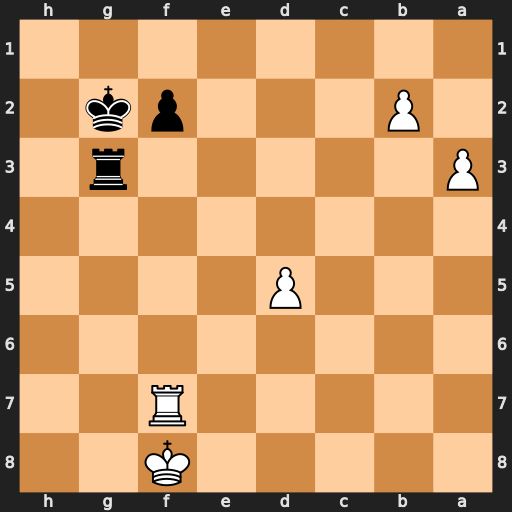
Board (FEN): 5K2/5R2/8/3P4/8/P5r1/1P3pk1/8
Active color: b
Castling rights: -
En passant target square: -
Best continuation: Rf3 Rxf3 Kxf3